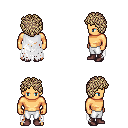
a pixel art fantasy rpg character, male body template, human, tanned skin, white tattered cape, white pants, white blonde curly afro hairstyle, maroon shoes, four views (front, back, left, right), 2x2 character sprite sheet, small pixel art, hard edges, no anti-aliasing